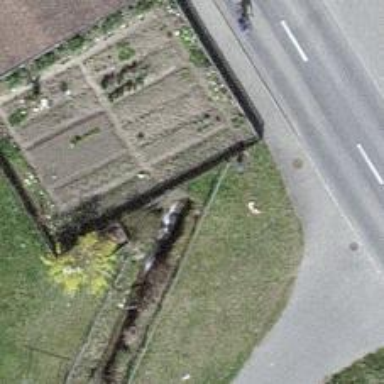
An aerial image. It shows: Ditch in the surroundings.